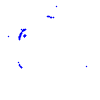
Particle: kaon